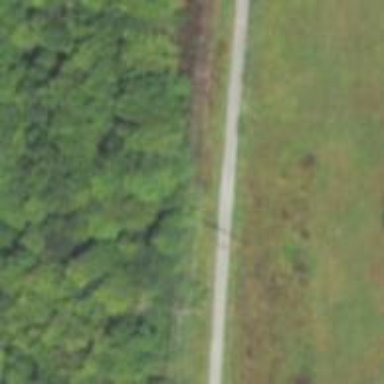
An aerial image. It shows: Power pole.